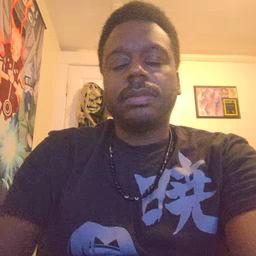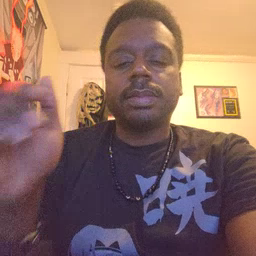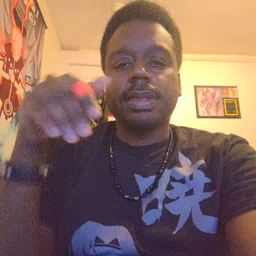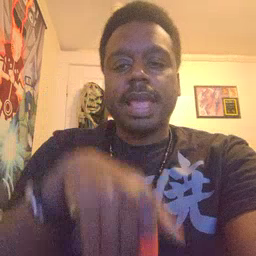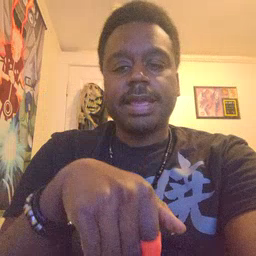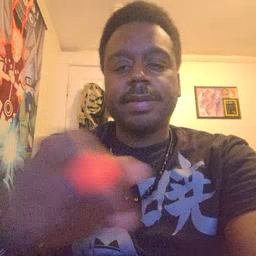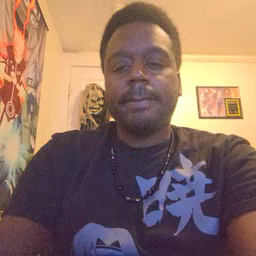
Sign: night